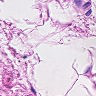
Metastatic tissue present: no